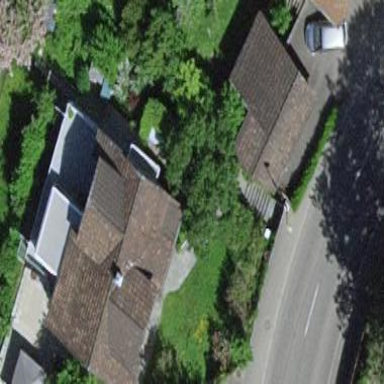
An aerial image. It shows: Simple and straightforward house.